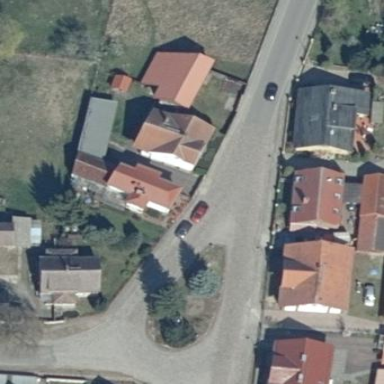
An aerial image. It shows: Residential road with roundabout made of sett surface.